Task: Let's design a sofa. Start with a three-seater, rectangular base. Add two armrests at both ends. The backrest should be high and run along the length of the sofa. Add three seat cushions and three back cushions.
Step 14:
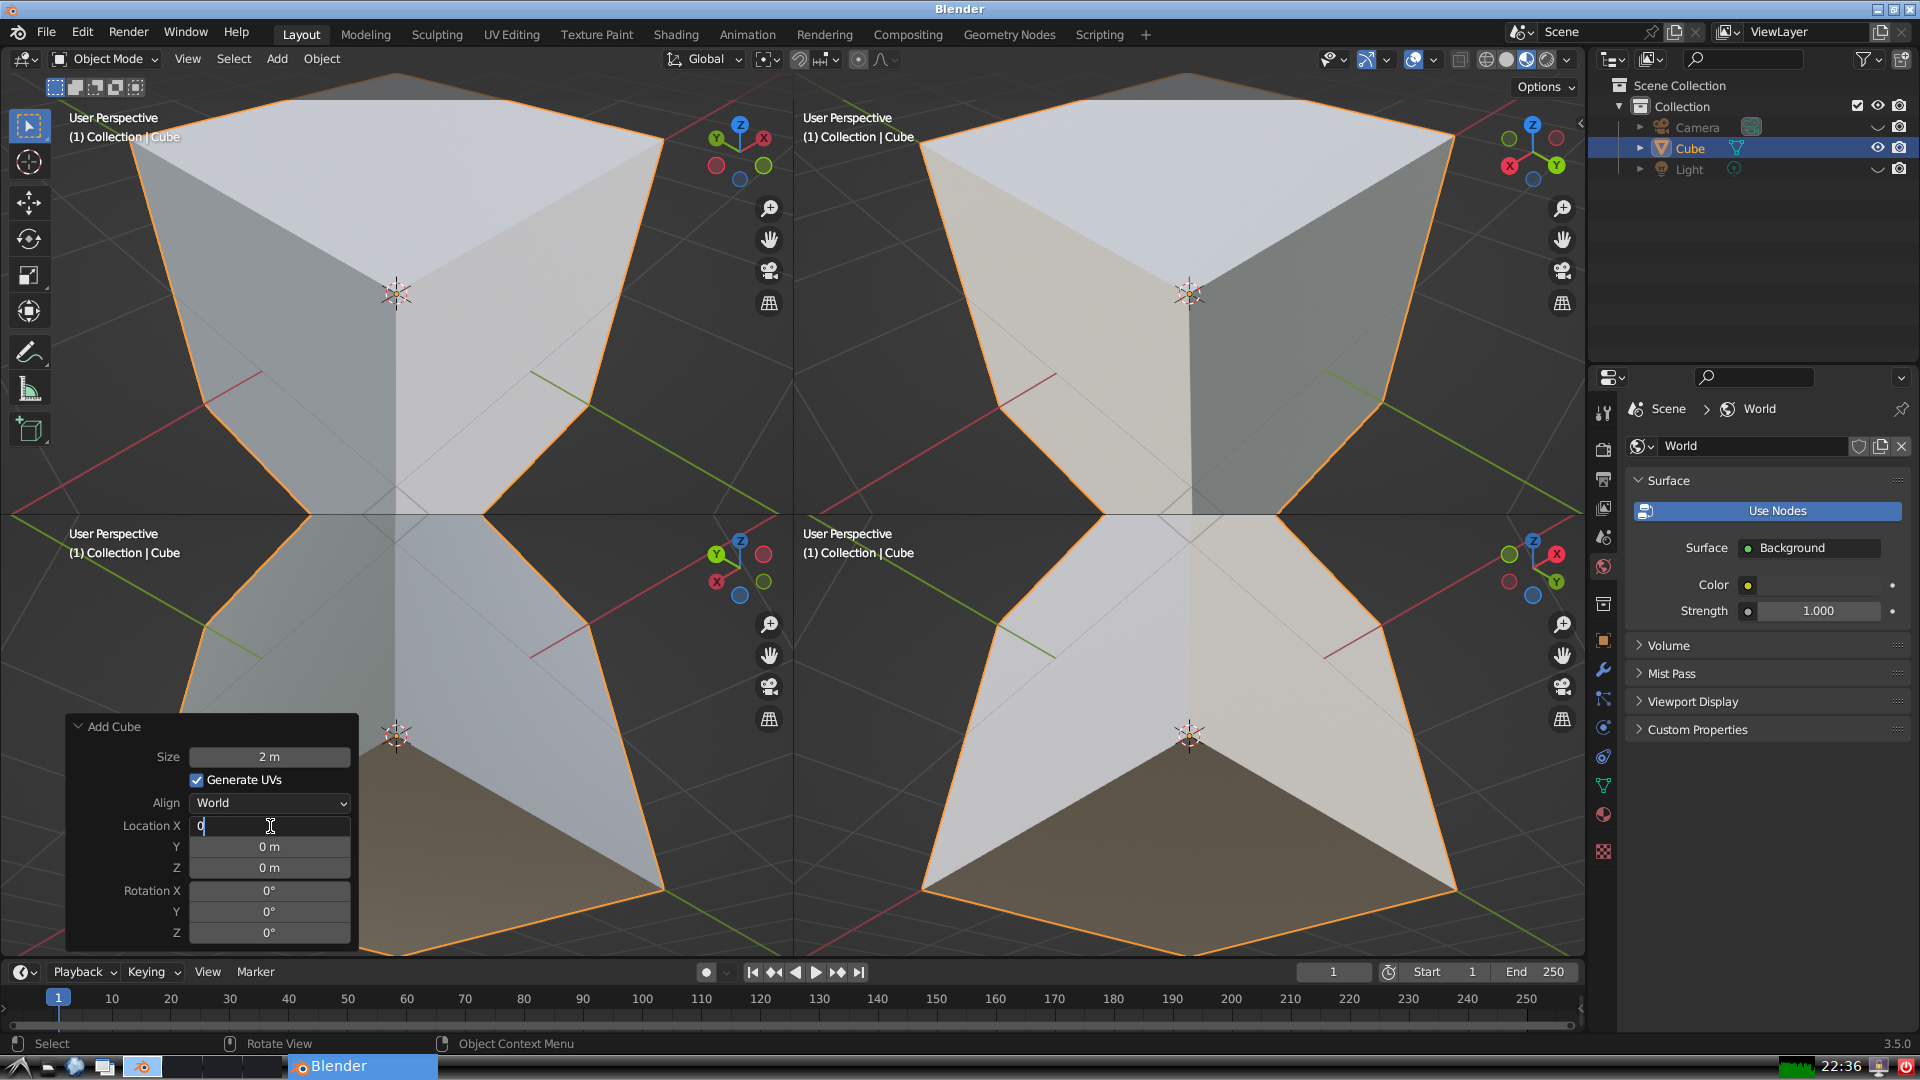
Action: {"key_press": ['Return']}